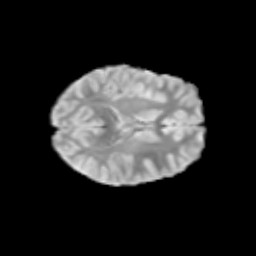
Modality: T2w
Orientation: axial
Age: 11
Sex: female
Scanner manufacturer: siemens
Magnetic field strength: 3 T
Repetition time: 3.8 s
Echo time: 0.07 s